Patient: sex M, age 65
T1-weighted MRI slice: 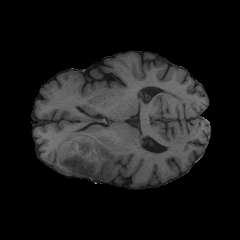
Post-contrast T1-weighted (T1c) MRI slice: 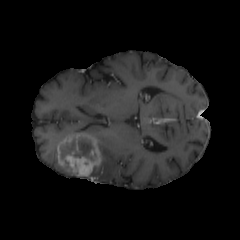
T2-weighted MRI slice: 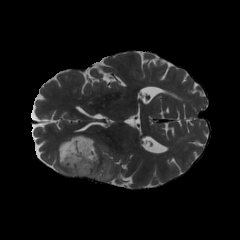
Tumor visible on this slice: yes
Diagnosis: Glioblastoma, IDH-wildtype
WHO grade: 4